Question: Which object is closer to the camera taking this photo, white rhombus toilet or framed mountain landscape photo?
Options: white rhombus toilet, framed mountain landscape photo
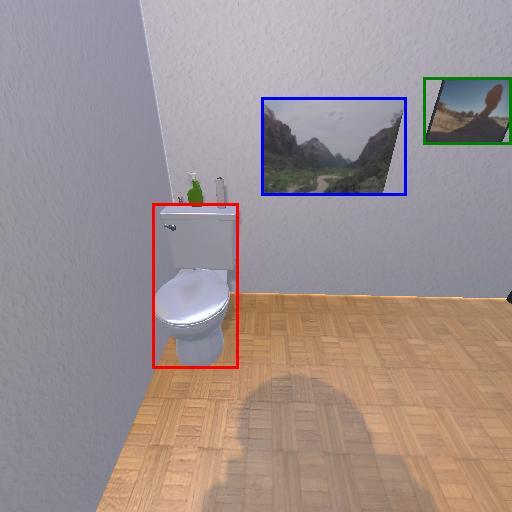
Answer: white rhombus toilet